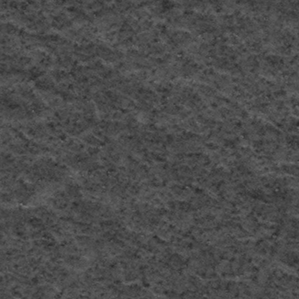
Label: frost